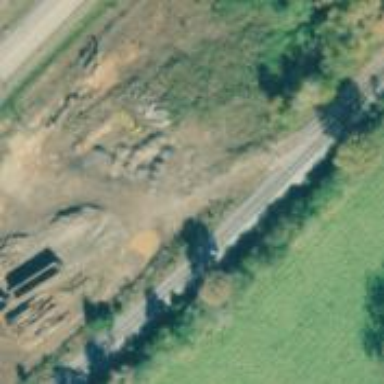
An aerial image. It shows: Rail spur service for lumber transportation.